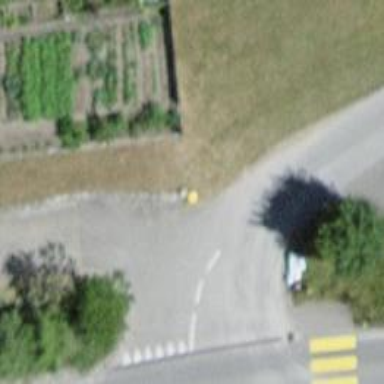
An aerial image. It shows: Post box.